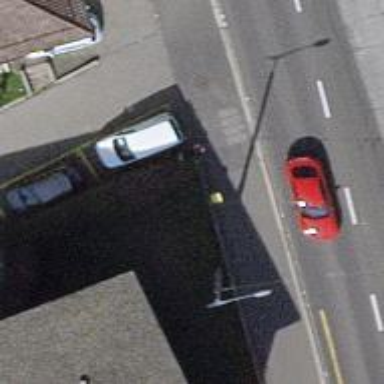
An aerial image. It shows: Post box.